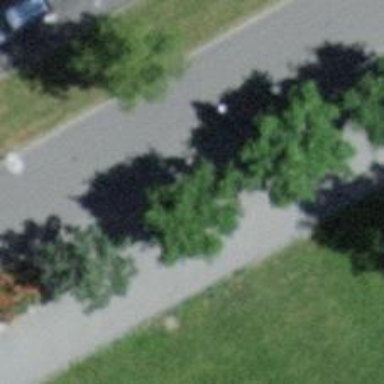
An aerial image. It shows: Beautiful avenue lined with broadleaved trees.